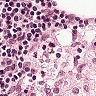
Metastatic tissue present: no